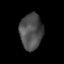
Tissue: lung
Cell type: Epithelial cells
Senescence score: 0.1348
Nuclear area (px): 804
Mean DAPI intensity: 77.402